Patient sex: M
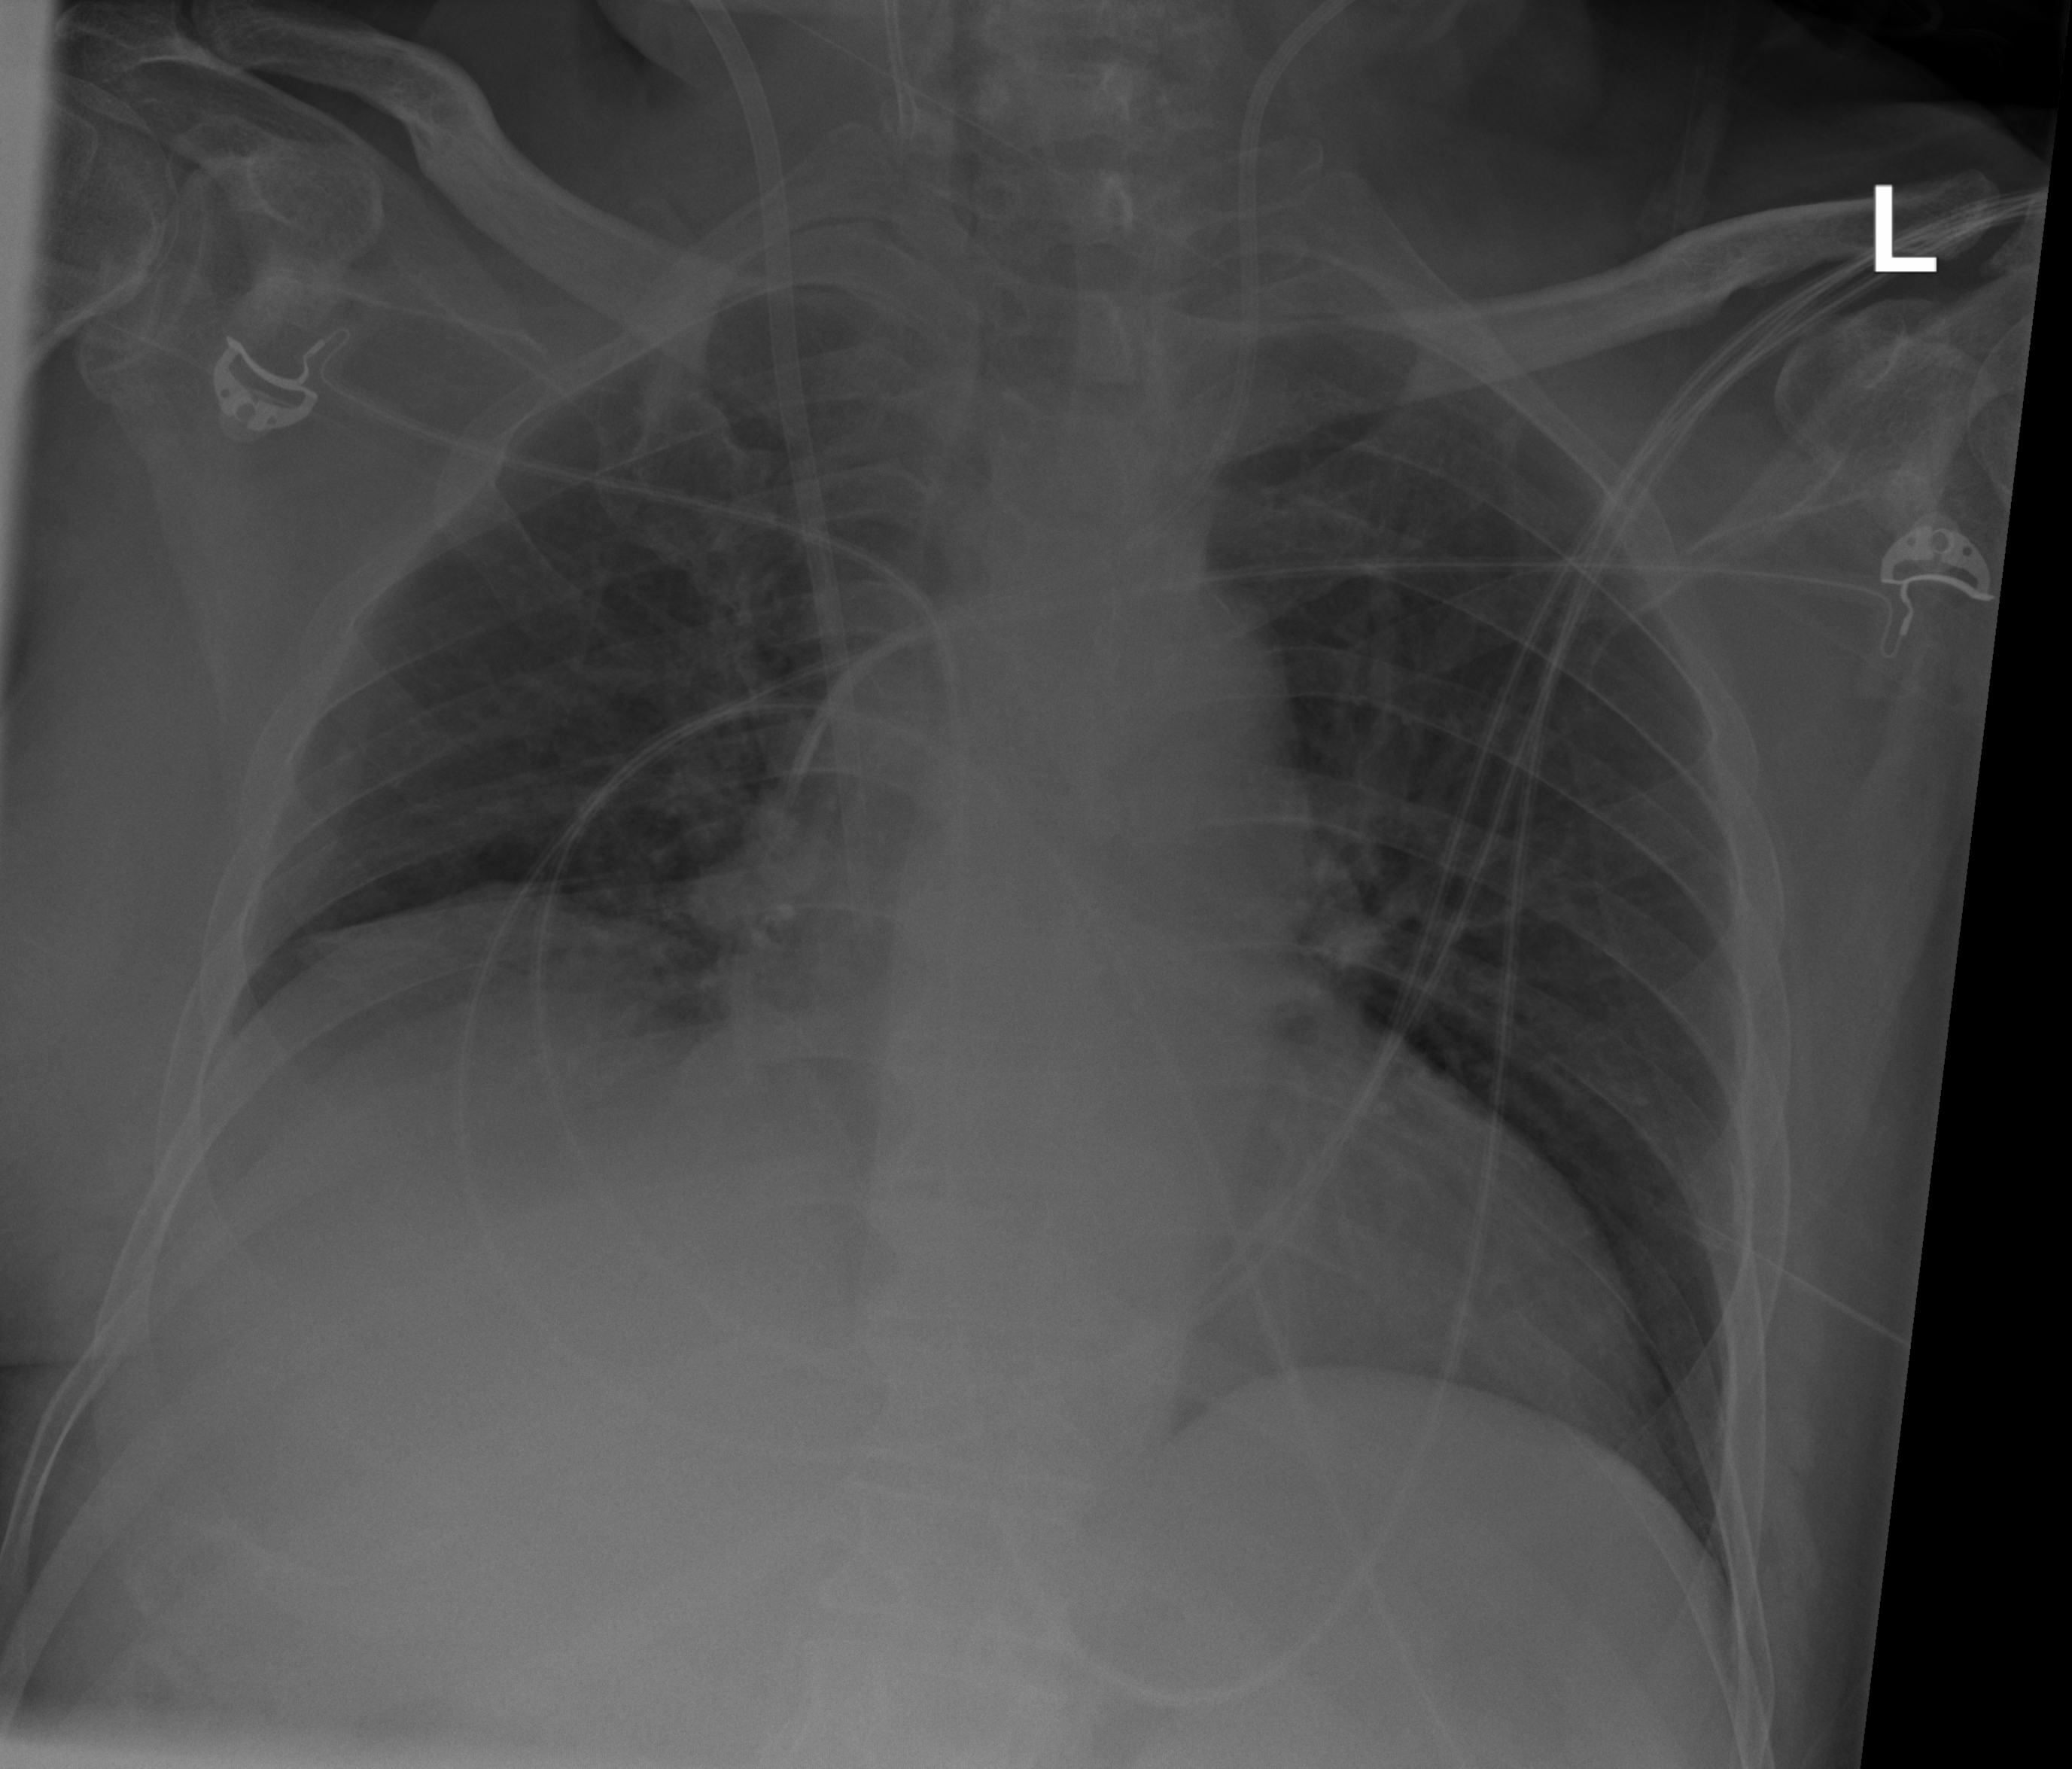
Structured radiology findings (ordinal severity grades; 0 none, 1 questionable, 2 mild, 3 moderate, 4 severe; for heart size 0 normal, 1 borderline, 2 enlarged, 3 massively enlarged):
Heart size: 1
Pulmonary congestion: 0
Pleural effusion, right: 0
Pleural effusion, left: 0
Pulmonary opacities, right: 0
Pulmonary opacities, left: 0
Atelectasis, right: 2
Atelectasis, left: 0